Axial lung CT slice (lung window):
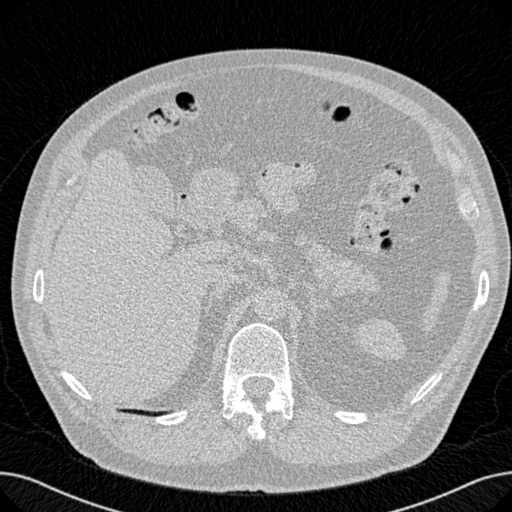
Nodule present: no